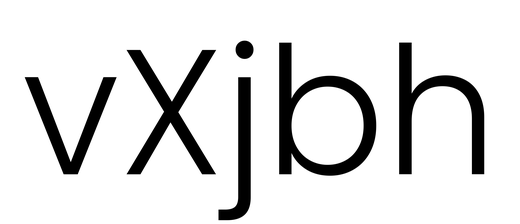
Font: Poppins-Light